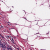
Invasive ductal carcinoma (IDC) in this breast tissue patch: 0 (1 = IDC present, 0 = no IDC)